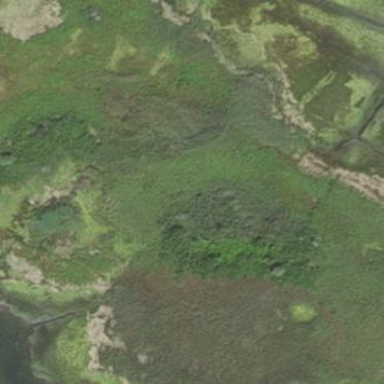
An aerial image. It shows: Wetland area characterized by wet meadow.